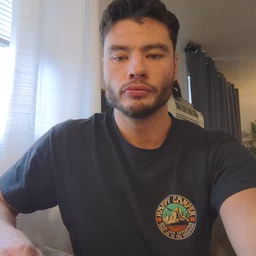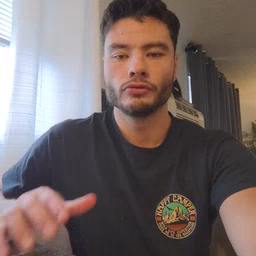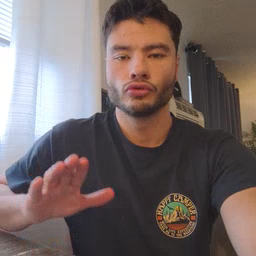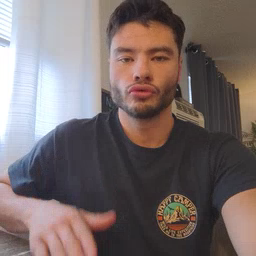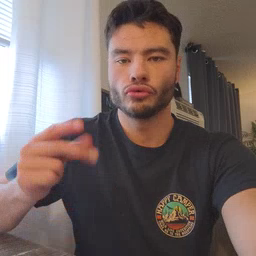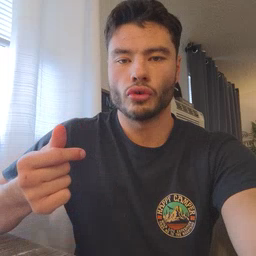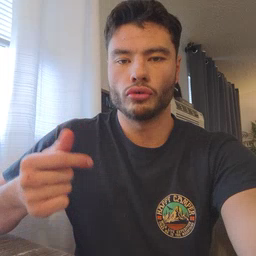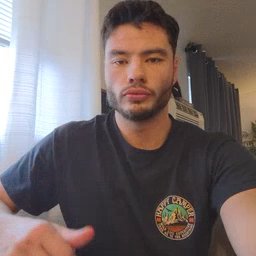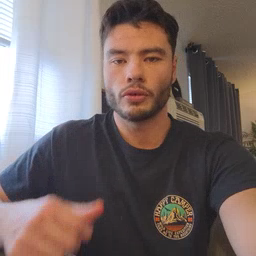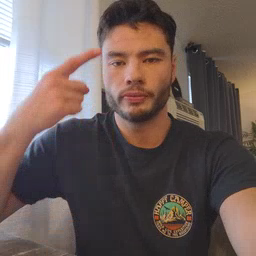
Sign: dog